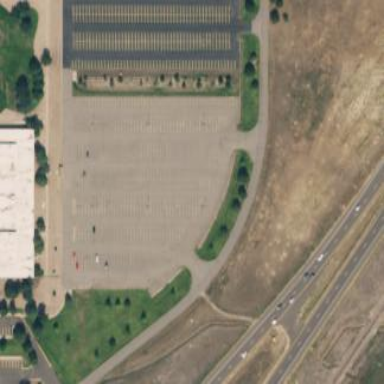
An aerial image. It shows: Parking area with asphalt surface.